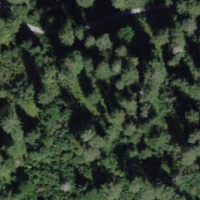
EUNIS habitat code: 43
Species observed at this site:
Anthericum ramosum